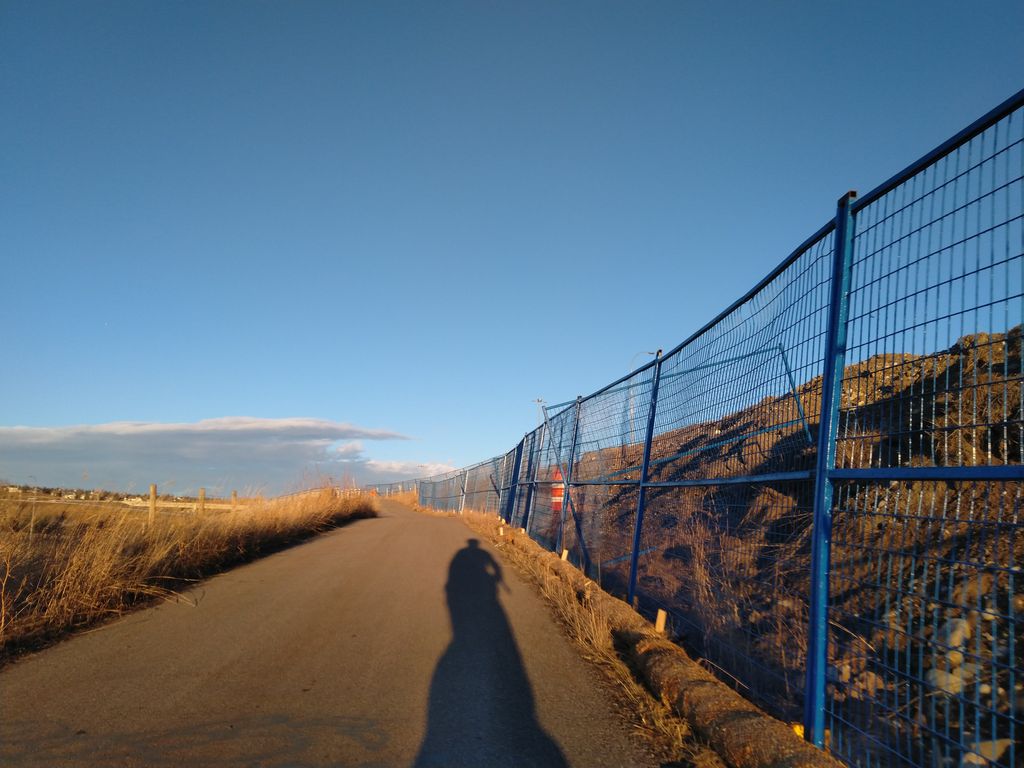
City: calgary